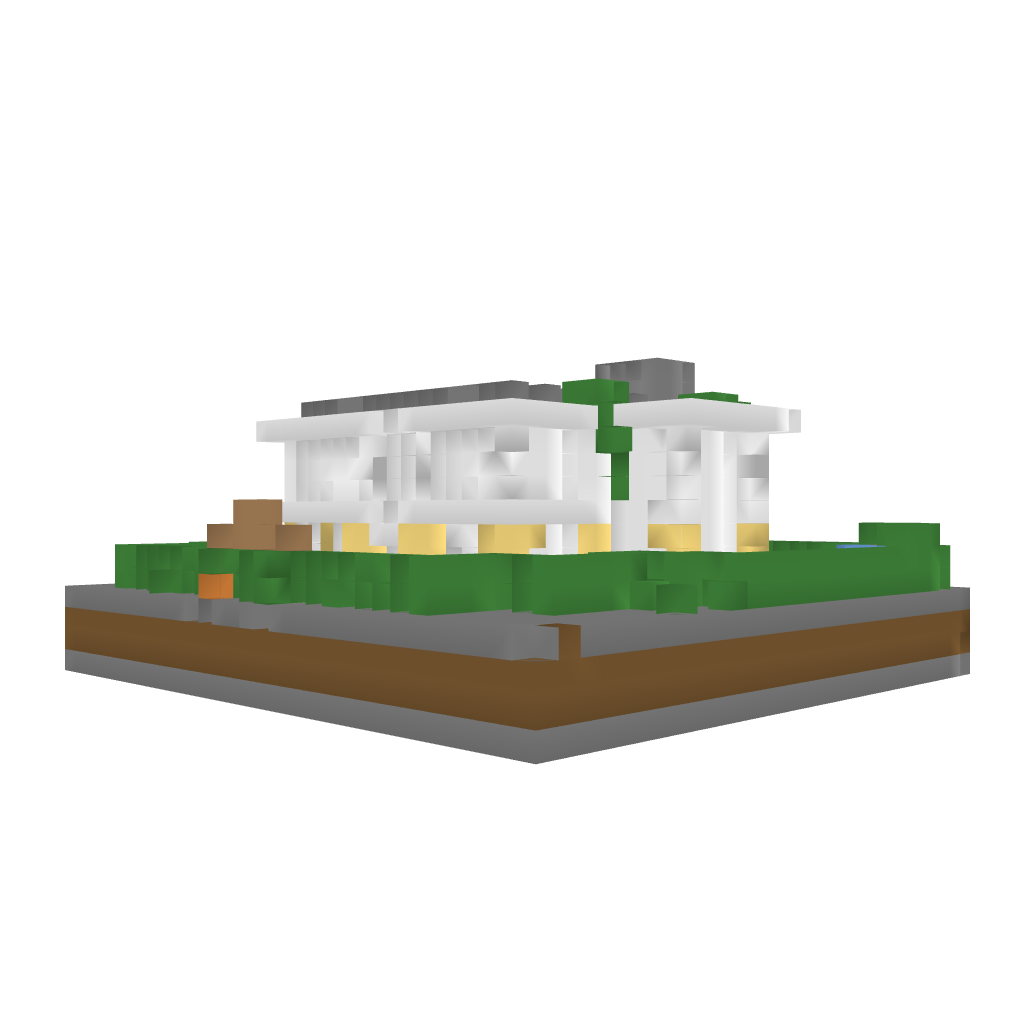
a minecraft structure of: Modern House #1 By iEdgy bad low quality